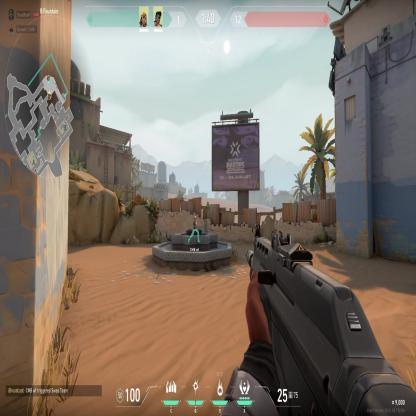
Label: teammate